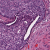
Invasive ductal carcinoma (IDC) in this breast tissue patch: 0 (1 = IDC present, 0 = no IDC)